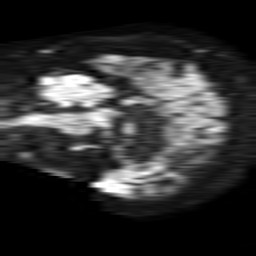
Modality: TRACE
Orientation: sagittal
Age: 75
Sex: female
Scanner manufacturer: philips
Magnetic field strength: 1.5 T
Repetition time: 4.6 s
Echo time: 0.08631 s